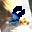
Label: 8